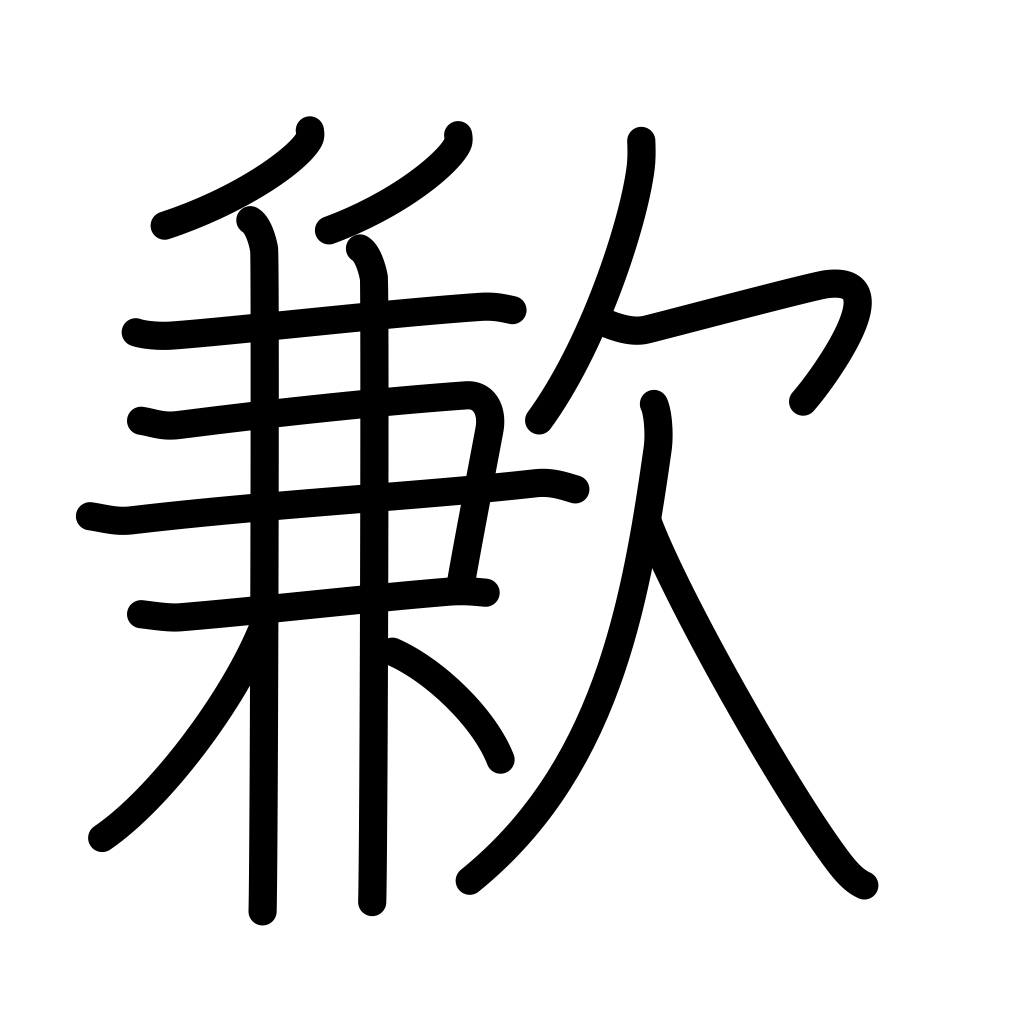
Meaning: insufficiency, lack, shortage